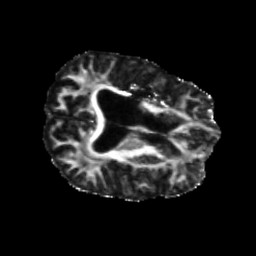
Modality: FA
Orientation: axial
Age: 51
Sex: female
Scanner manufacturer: siemens
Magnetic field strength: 3 T
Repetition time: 5.25 s
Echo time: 0.08 s